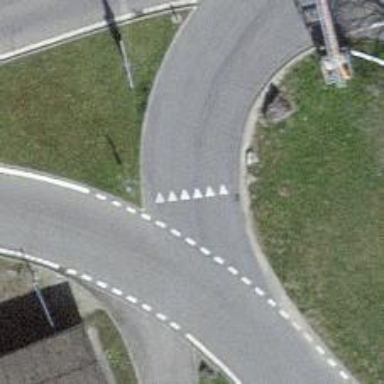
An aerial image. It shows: Road with "give way" sign.